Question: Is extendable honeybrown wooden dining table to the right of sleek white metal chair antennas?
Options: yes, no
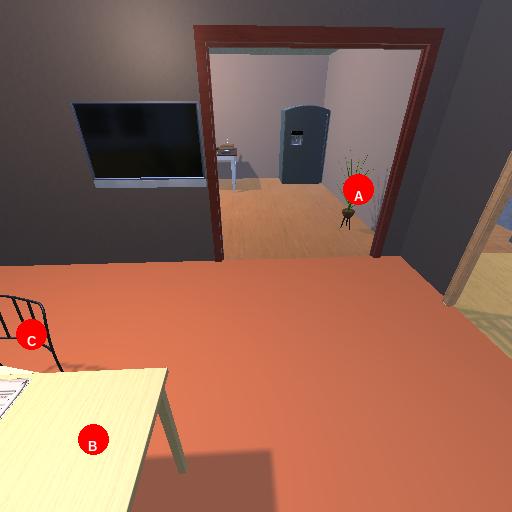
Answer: yes